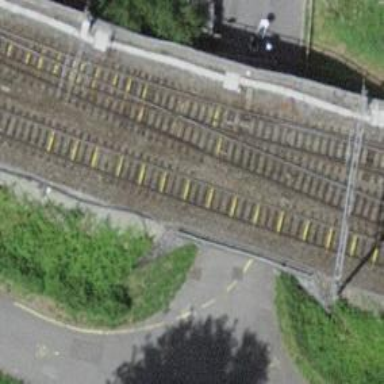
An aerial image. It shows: Single-track electrified railway siding with contact lines. The voltage for this railway line is 3000 to 15000 volts.